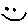
Label: smiley face